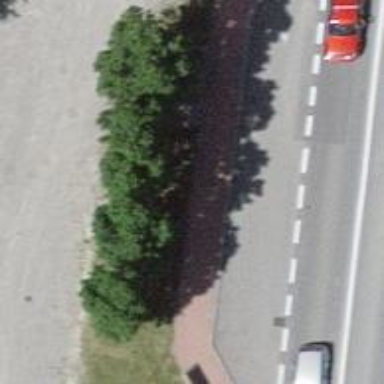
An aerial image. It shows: Bus stop along the road.